Milling tool wear sample.
Tool blade image: 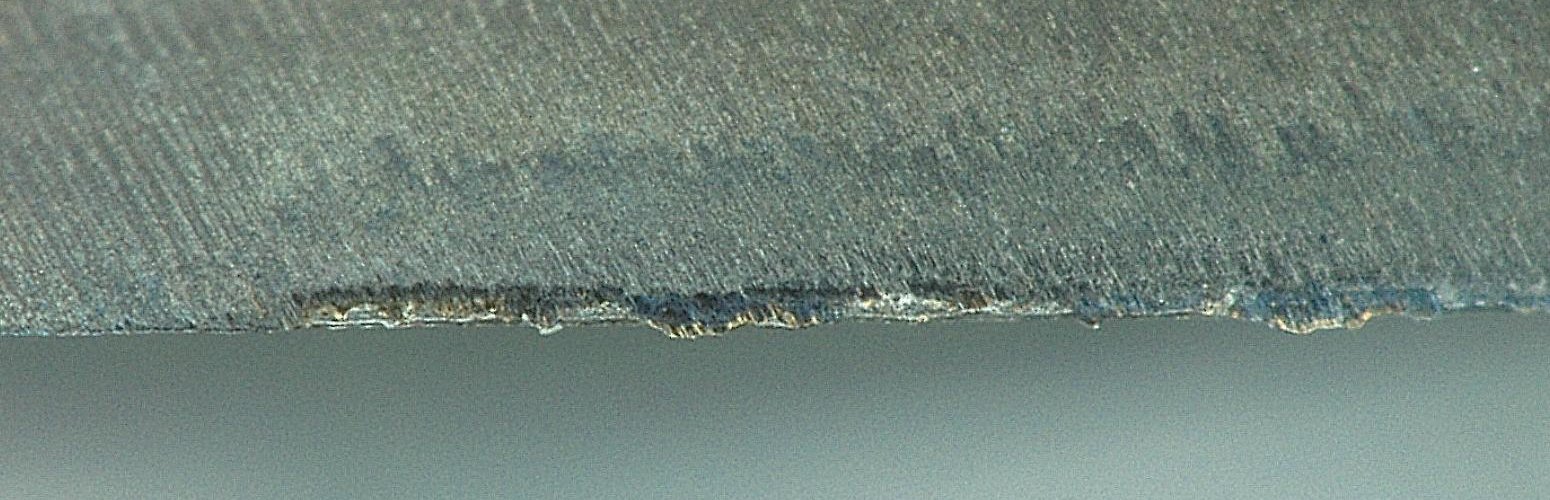
Chip image: 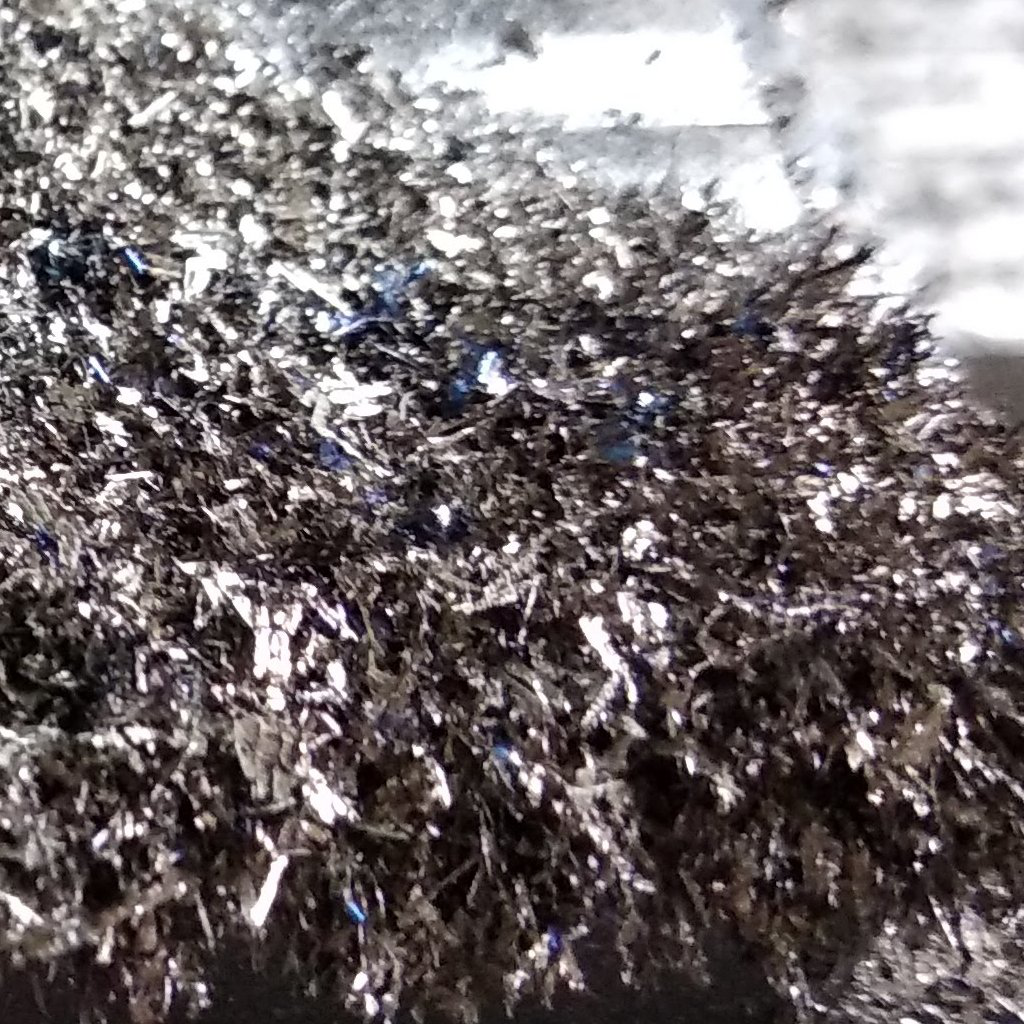
Workpiece image: 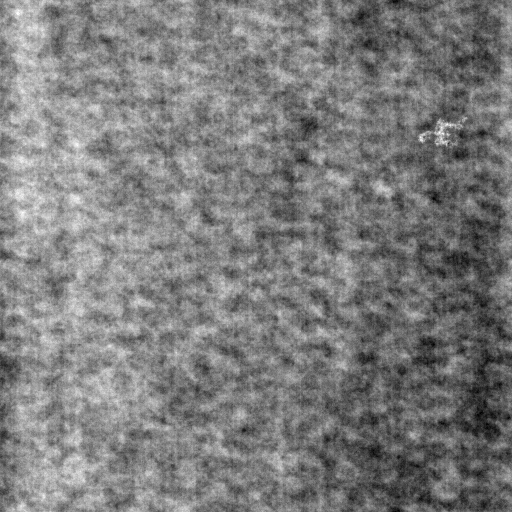
Tool wear state: used
Gaps: 11.78
Flank wear: 94.11
Overhang: 19.49
Force-signal Mel-spectrograms (X, Y, Z axes): 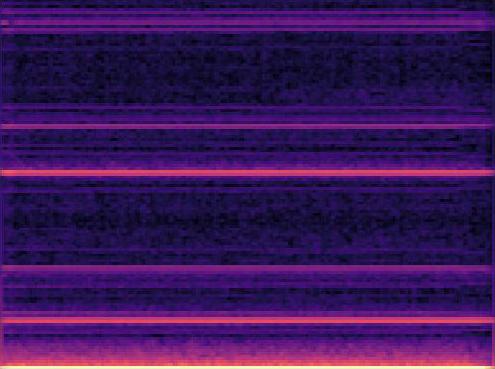 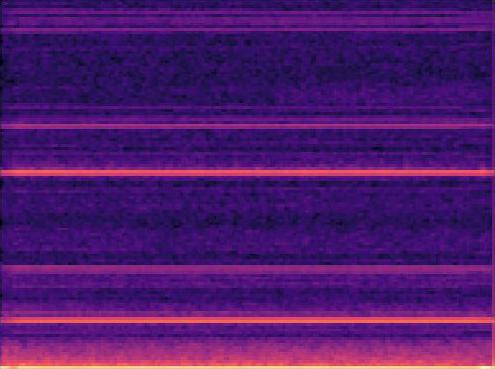 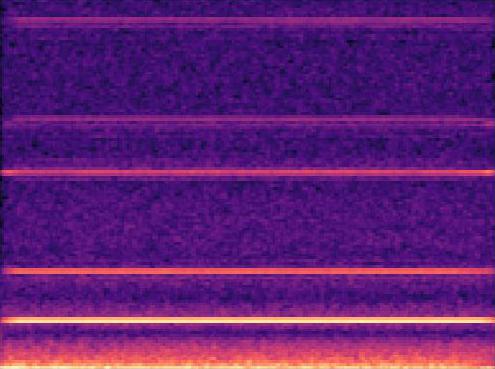
Force-signal scalograms (X, Y, Z axes): 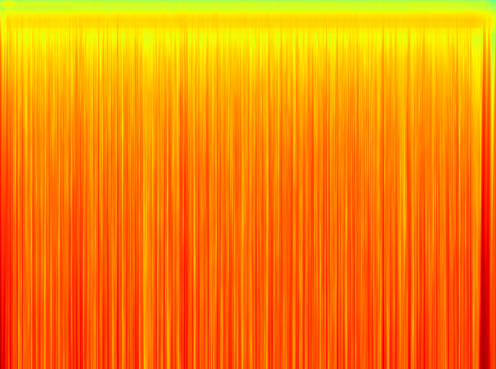 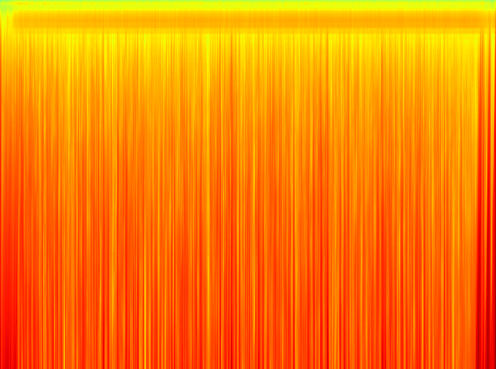 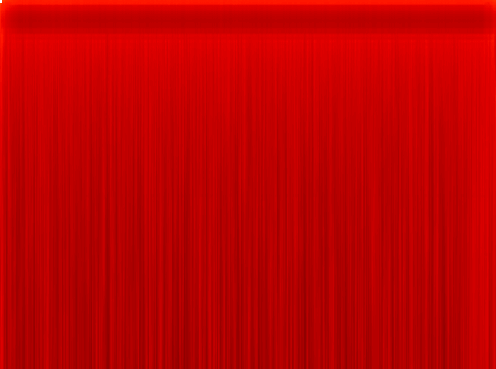
Force phase: steady_state_stabilization_wear